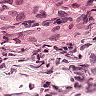
Metastatic tissue present: yes